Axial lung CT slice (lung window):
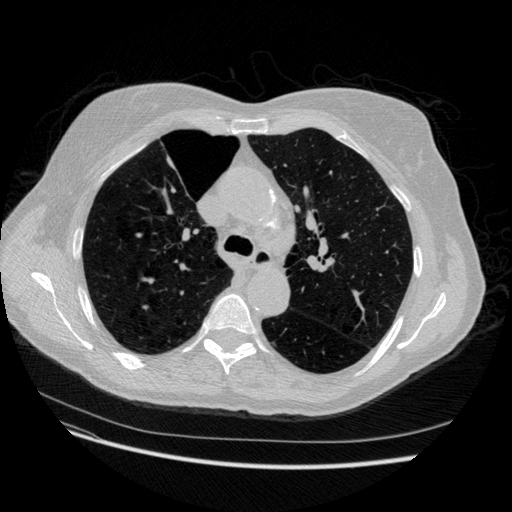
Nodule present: no